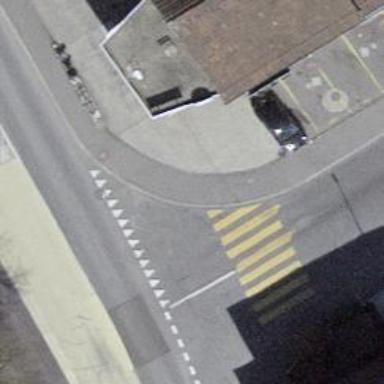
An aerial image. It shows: Kerb barrier.